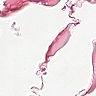
Metastatic tissue present: no